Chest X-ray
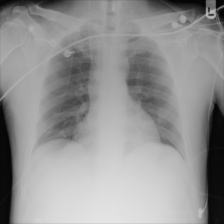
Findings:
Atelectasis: negative
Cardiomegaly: negative
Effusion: negative
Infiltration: negative
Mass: negative
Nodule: negative
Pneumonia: negative
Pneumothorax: negative
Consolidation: negative
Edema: negative
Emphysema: negative
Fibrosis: negative
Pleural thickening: negative
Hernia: negative